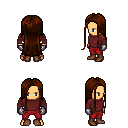
a pixel art fantasy rpg character, male body template, human, tanned skin, maroon long-sleeve shirt, red pants, brown extra-long hairstyle, metal gloves, brown shoes, four views (front, back, left, right), 2x2 character sprite sheet, small pixel art, hard edges, no anti-aliasing